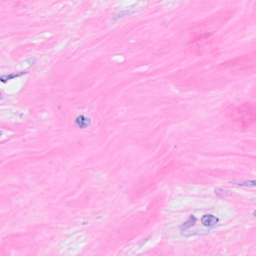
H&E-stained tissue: Breast